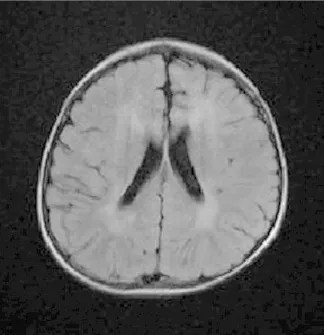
Cranial MRI performed at age 2.5 years. . A. Transverse T1 FLAIR image illustrating symmetrical, anterior predominant, white matter signal changes.
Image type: radiology (mri)